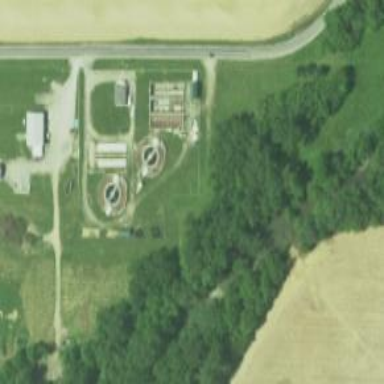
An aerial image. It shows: Wastewater plant.